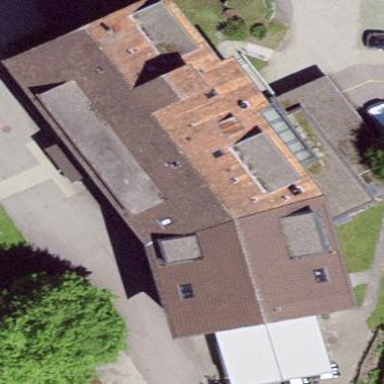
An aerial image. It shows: Building.